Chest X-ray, PA view. Patient: 48 years old, sex M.
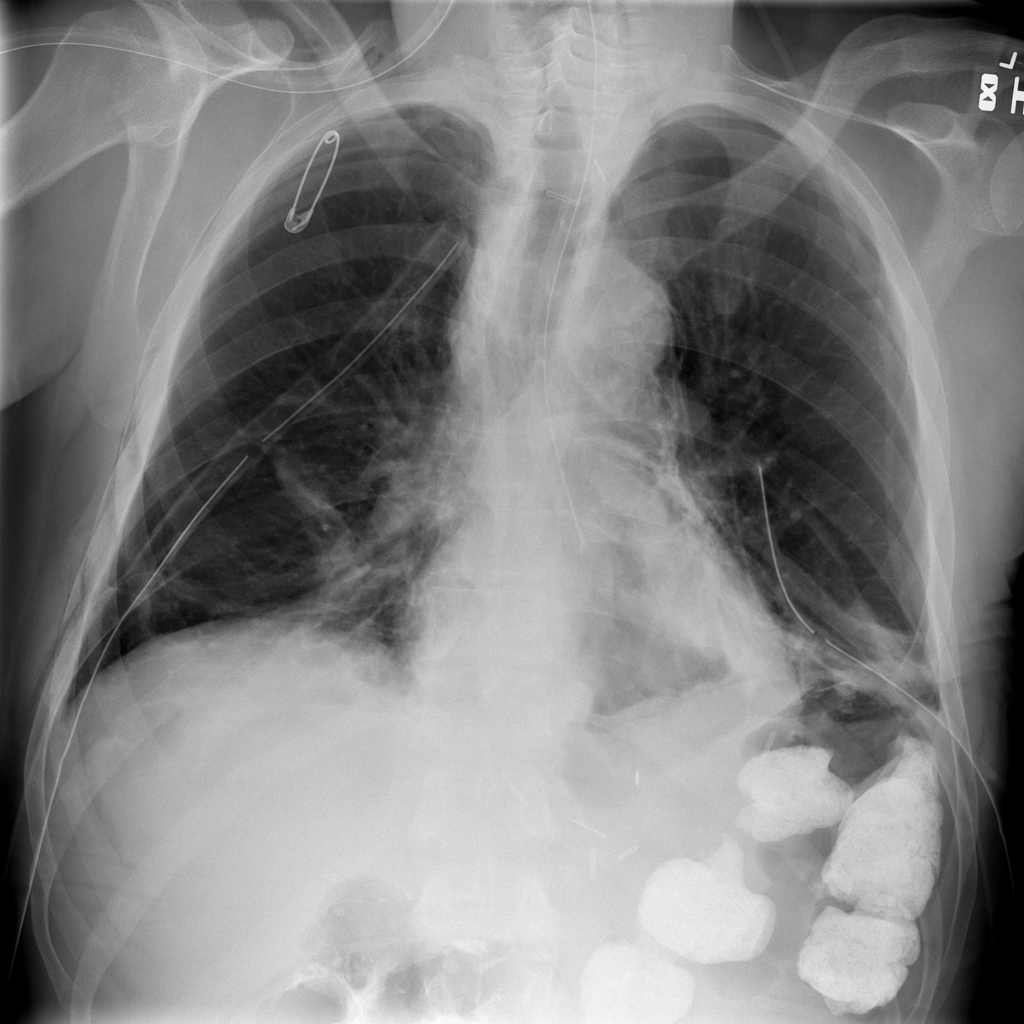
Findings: Emphysema, Infiltration